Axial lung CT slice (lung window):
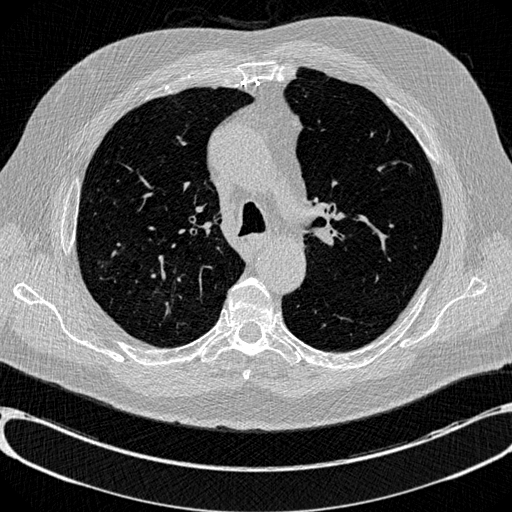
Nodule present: no